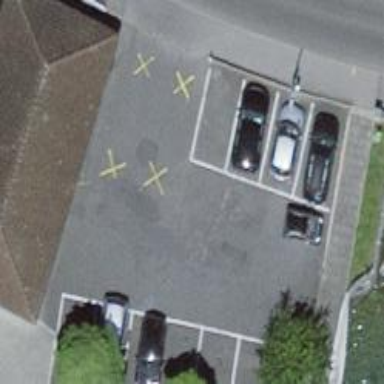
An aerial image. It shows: Driving school.